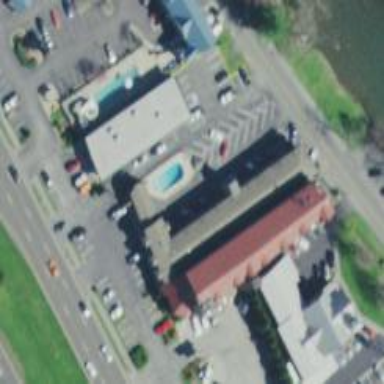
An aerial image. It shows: Swimming pool located in leisure land.